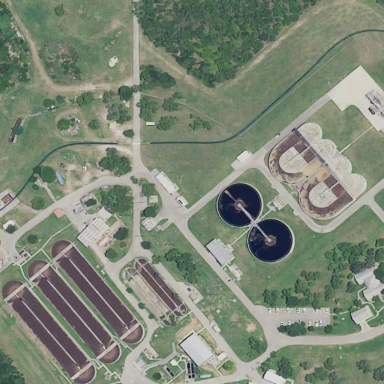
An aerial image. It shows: View of wastewater plant.